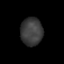
Tissue: prostate
Cell type: T cells
Senescence score: 0.3397
Nuclear area (px): 601
Mean DAPI intensity: 59.684